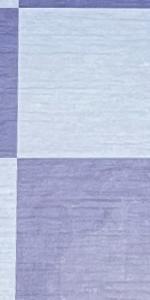
Label: Empty